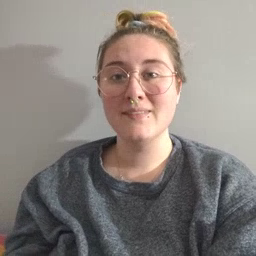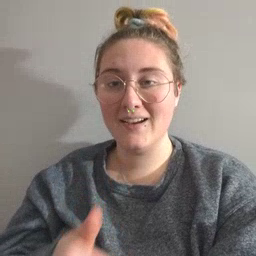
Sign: not